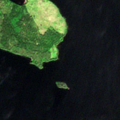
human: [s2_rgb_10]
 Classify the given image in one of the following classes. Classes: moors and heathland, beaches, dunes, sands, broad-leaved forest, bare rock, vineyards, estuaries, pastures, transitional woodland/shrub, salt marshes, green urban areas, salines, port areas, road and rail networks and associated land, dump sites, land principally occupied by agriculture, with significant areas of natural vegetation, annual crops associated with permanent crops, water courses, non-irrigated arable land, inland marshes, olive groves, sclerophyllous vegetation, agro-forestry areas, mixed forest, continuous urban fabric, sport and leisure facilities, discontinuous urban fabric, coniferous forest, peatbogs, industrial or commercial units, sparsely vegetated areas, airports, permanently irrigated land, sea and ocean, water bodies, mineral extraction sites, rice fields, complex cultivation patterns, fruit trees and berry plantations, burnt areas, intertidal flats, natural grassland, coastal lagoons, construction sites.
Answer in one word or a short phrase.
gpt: coniferous forest, water bodies